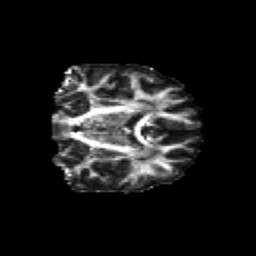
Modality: FA
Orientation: coronal
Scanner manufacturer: siemens
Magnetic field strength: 3 T
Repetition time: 6.8 s
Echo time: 0.093 s